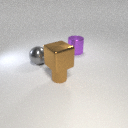
small brown metal cylinder below large brown metal cube